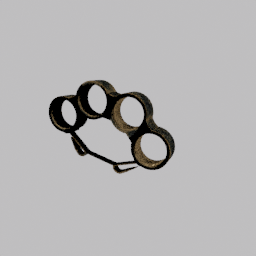
Label: tools